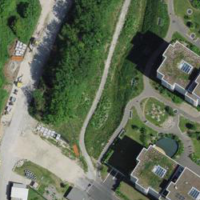
EUNIS habitat code: 53
Species observed at this site:
Cirsium vulgare